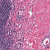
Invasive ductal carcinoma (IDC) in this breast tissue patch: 0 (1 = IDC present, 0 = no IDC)